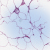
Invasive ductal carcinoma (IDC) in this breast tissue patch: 0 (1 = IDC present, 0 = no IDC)